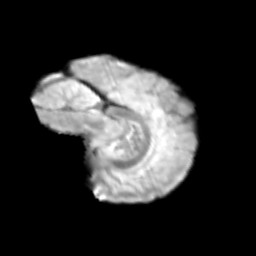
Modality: T2w
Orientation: sagittal
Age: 10
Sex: male
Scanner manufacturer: siemens
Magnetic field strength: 3 T
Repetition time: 3.8 s
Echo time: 0.07 s